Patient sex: M
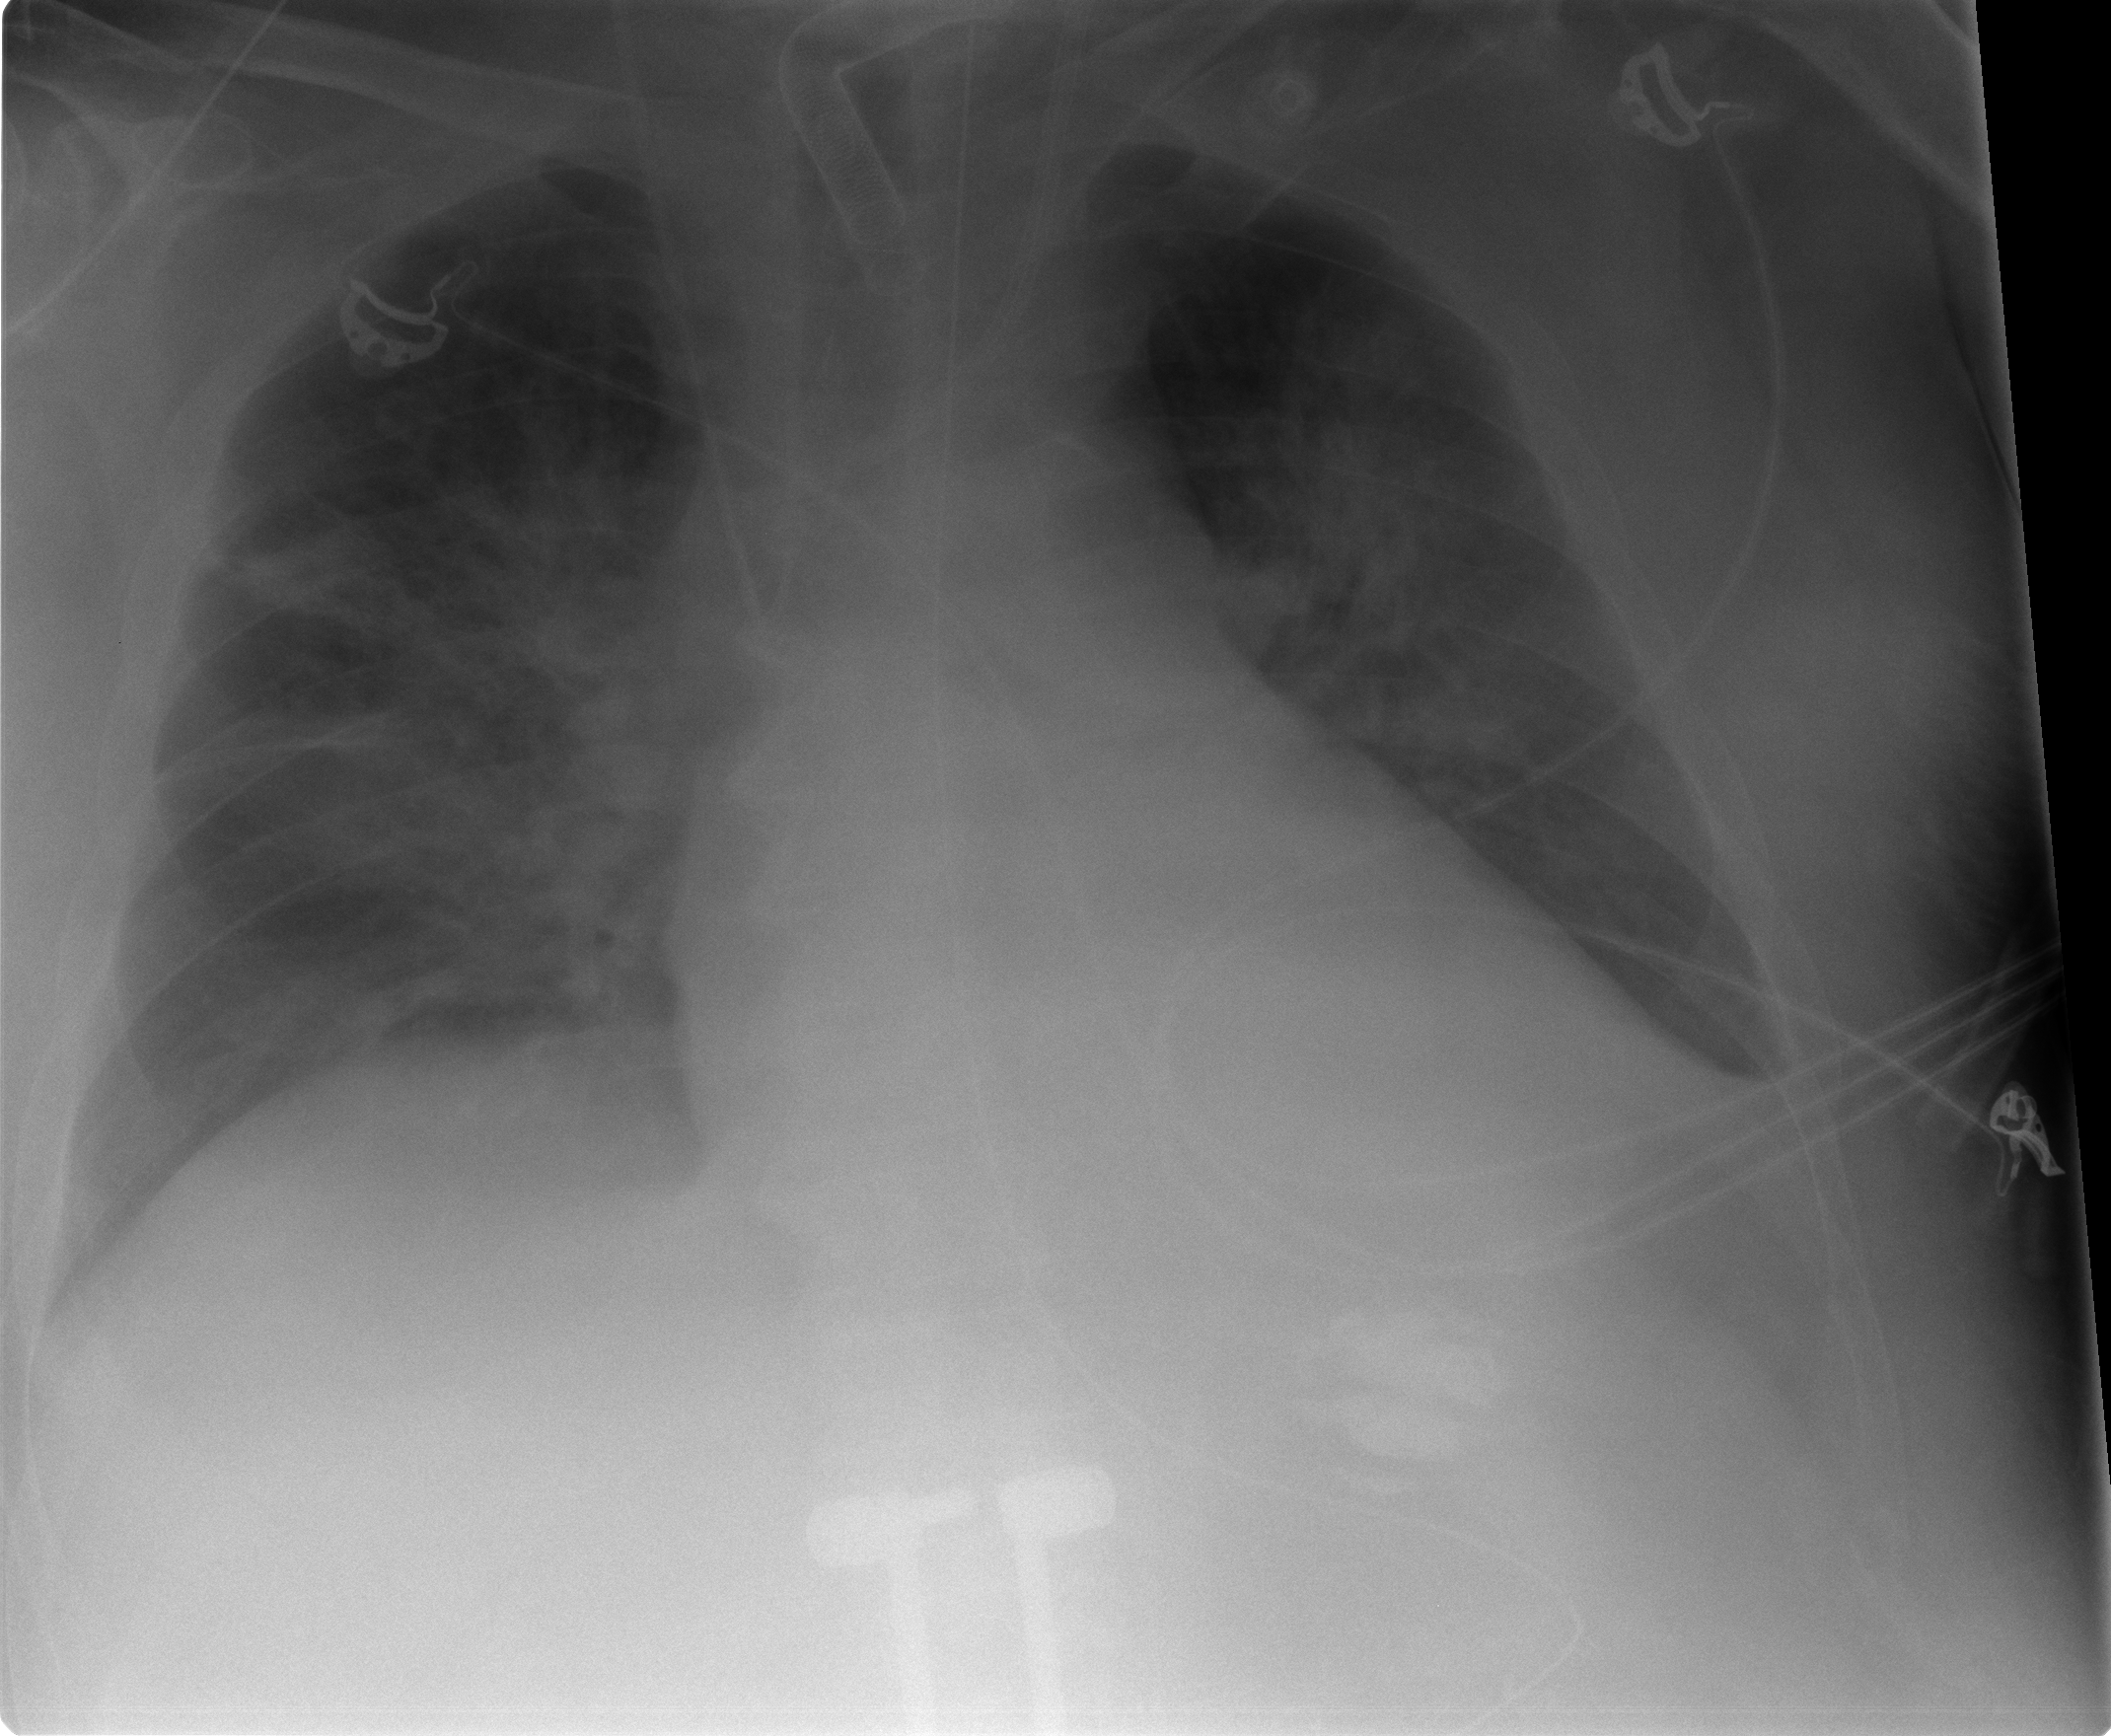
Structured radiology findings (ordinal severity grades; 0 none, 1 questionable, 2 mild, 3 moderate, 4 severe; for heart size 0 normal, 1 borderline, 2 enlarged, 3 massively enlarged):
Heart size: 2
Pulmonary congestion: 3
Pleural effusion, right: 0
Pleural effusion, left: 2
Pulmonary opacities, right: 3
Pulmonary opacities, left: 3
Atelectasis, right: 2
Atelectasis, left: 2